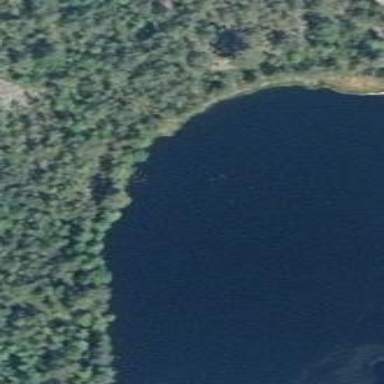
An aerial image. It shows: Serene lake surrounded by nature.